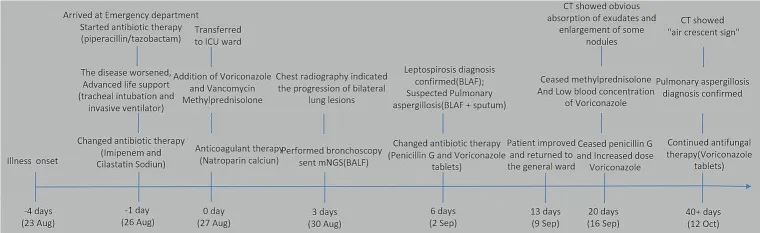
Hospitalization timeline and clinical treatments.
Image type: chart (chart)